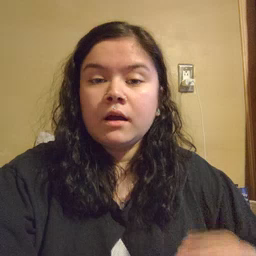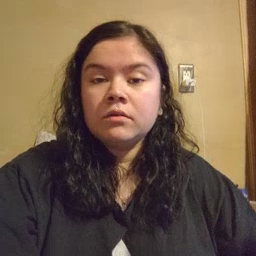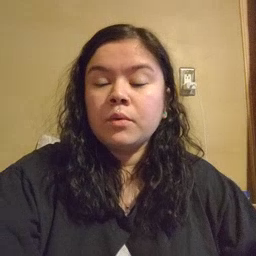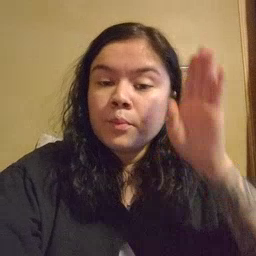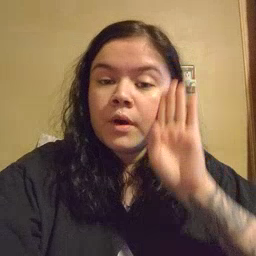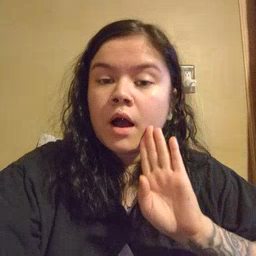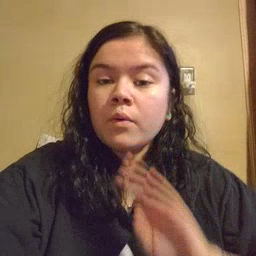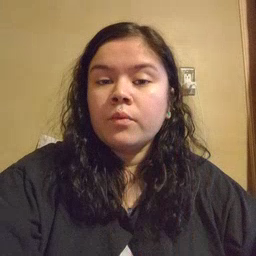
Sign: brown